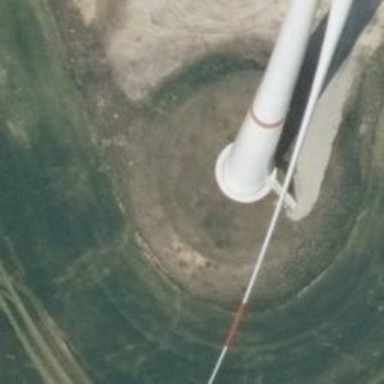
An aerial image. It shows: Wind power generator with wind turbines.